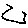
Label: zigzag